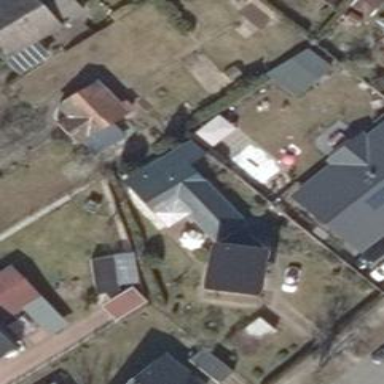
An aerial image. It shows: Detached building with skillion roof shape.